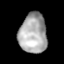
Tissue: lung
Cell type: Endothelial cells
Senescence score: 0.1676
Nuclear area (px): 1073
Mean DAPI intensity: 172.012